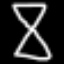
Label: hourglass